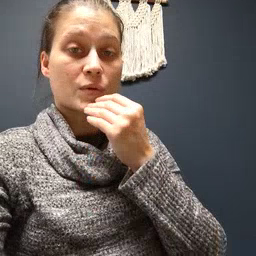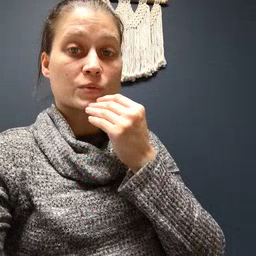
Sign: food